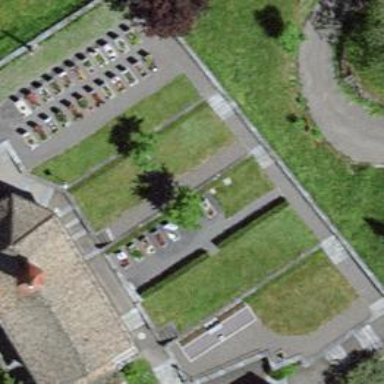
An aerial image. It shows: Cemetery.